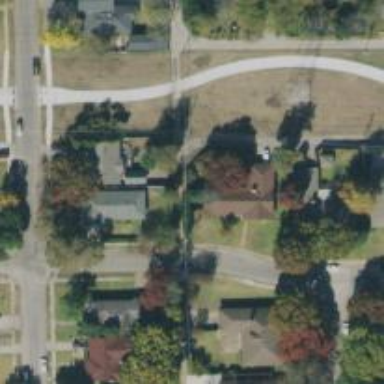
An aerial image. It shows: Alley classified as service road.